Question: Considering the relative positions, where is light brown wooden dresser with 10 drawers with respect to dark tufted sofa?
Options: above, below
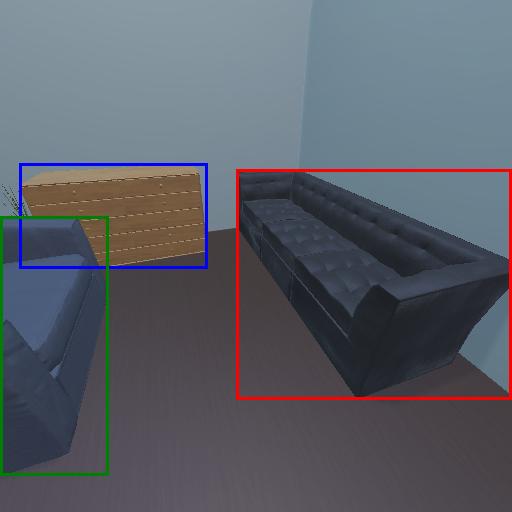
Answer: above